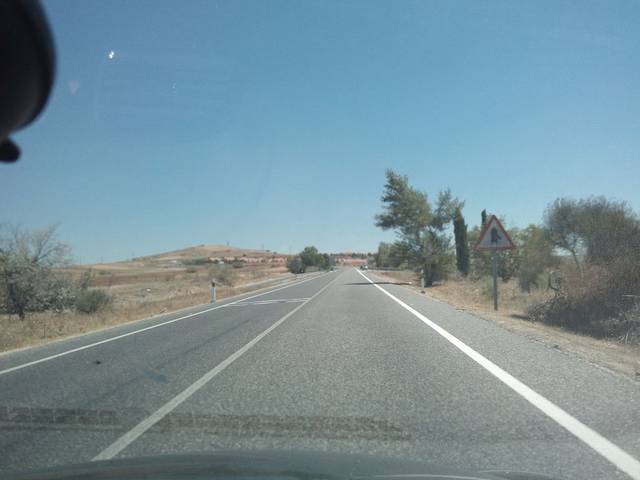
Region: Spain
Coordinates: 40.568, -3.5183